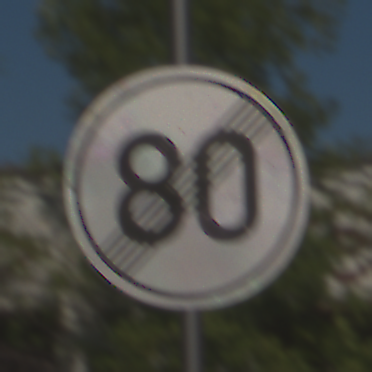
Verkehrszeichen: EndeGeschwindigkeit80
Umgebung: Outdoor, Nature
Tageszeit: MorningAfternoon
Wetter: Clear
Licht: Natural
Jahreszeit: Summer
Kontrast: HighContrast